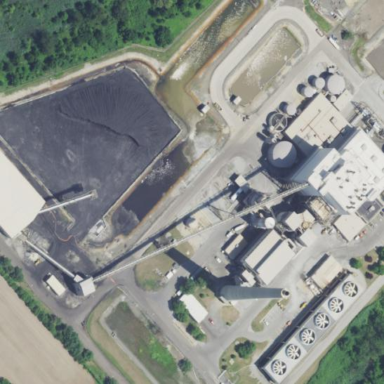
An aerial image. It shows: Plant powered by coal.